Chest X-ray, AP view. Patient: 56 years old, sex F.
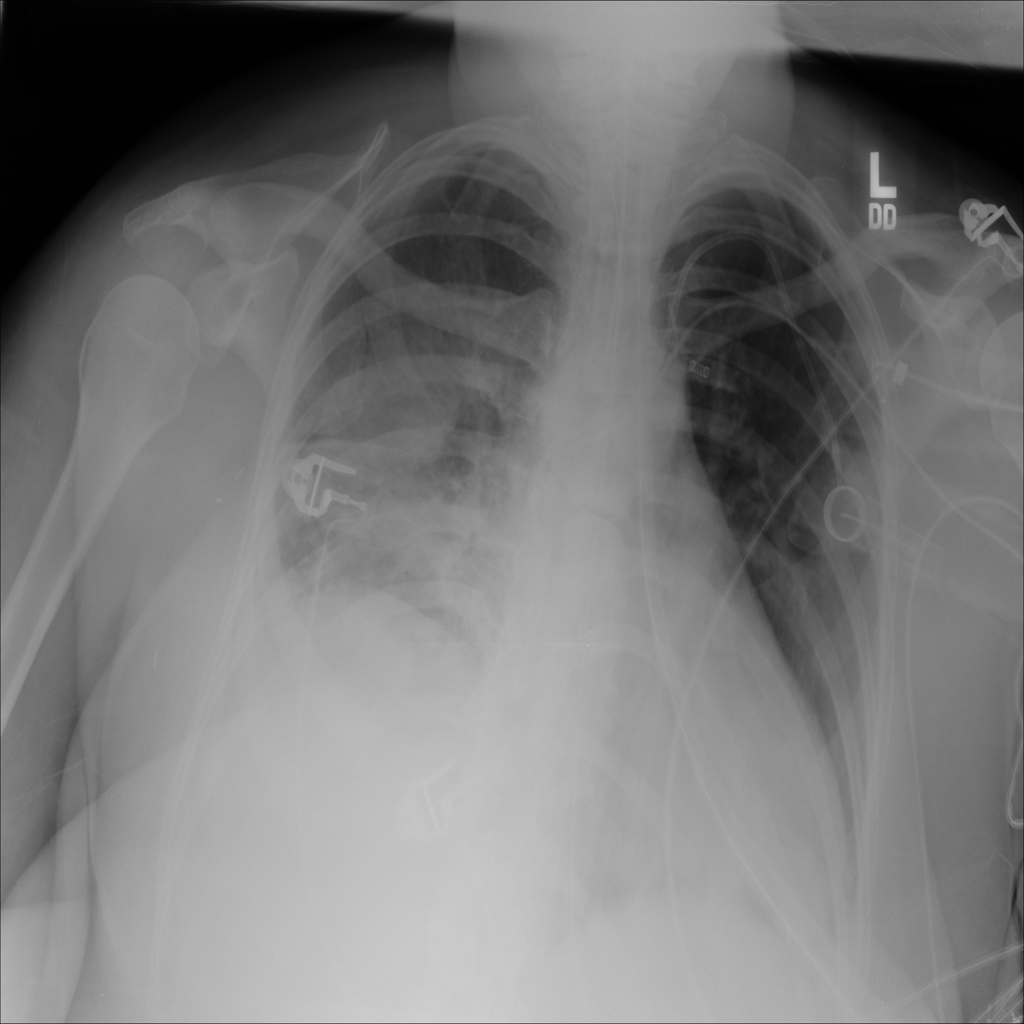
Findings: Consolidation